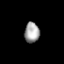
Tissue: prostate
Cell type: T cells
Senescence score: 0.3138
Nuclear area (px): 297
Mean DAPI intensity: 161.838